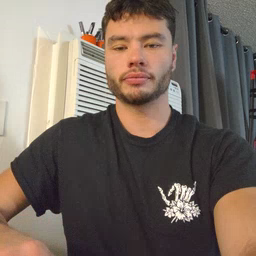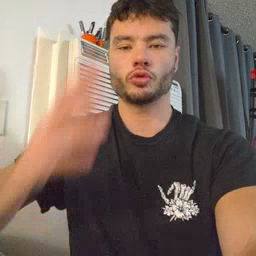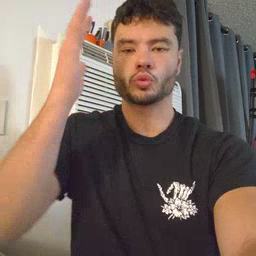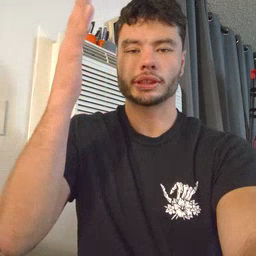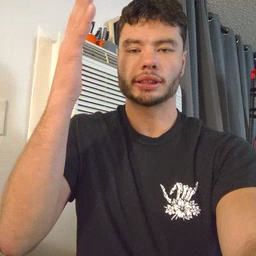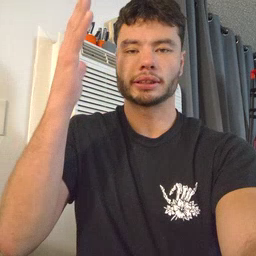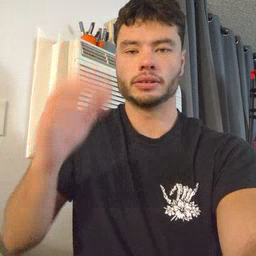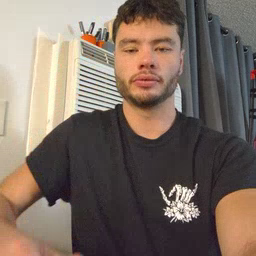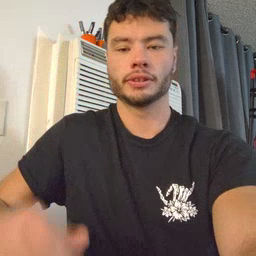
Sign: tree